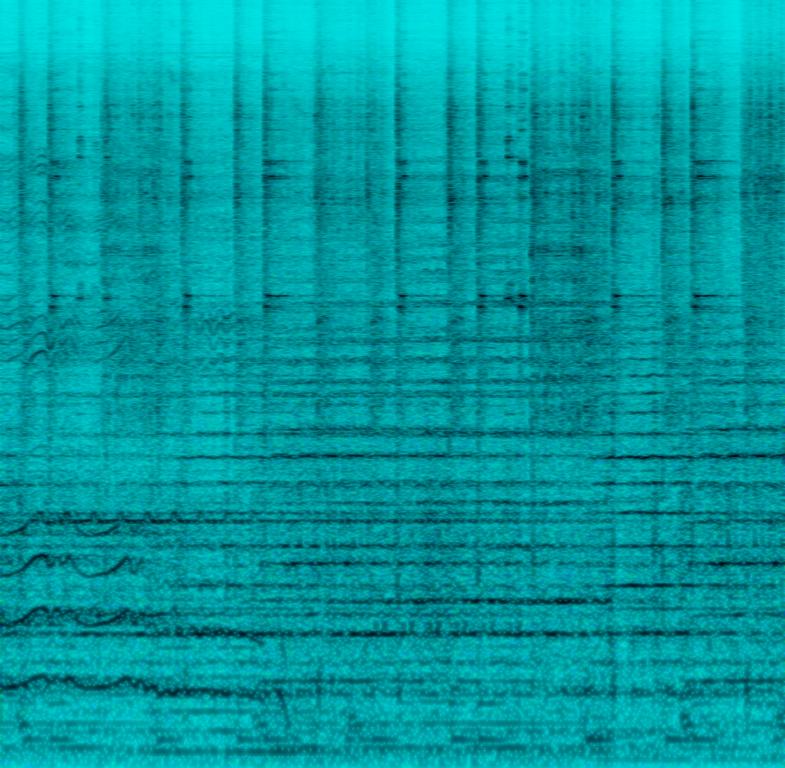
This is an Indian folk music piece. There is a haunting female vocal in the lead. There is a group of strings which sound similar to Esraj being heard playing the main tune. In the rhythmic background, there are bell percussion that sound like manjira and membranous percussion that sound like tabla. The atmosphere is trippy. This piece could be used in the soundtrack of an exotic movie or could be sampled to be used in beat-making. It could also be playing in the background of an Indian cuisine restaurant.